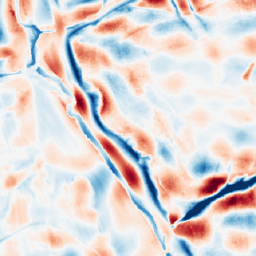
Category: wavelet
Decomposition family: wavelet_dwt
Decomposition parameters: wavelet: db8
level: 5
Upsampling method: nearest
Upsampling parameters: scale: 2
Upsampling scale: 2